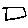
Label: square